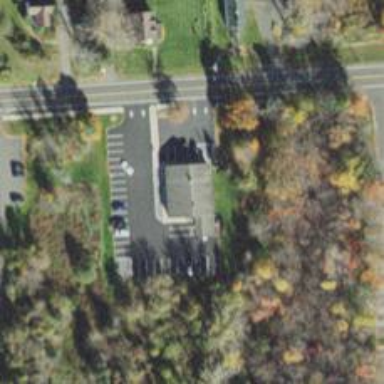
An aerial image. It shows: Post office.